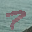
Label: 7